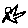
Label: star